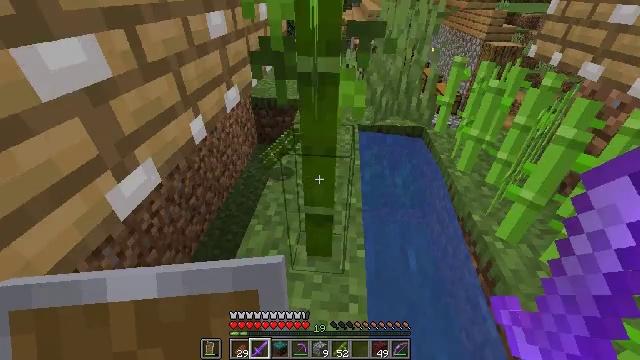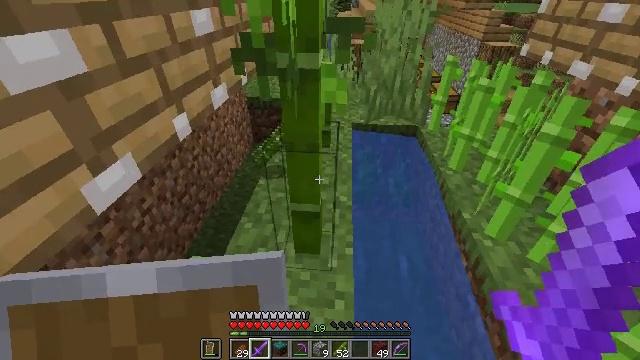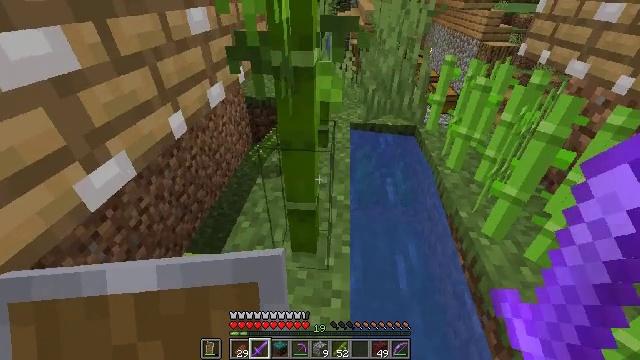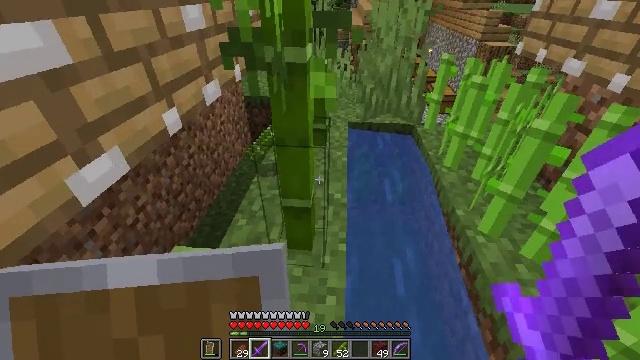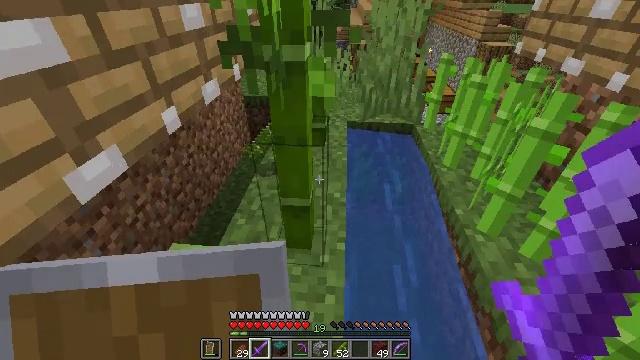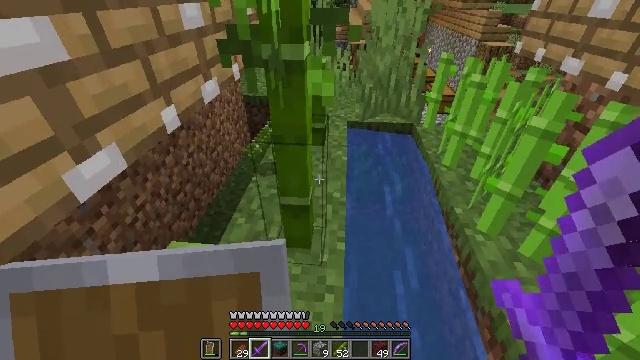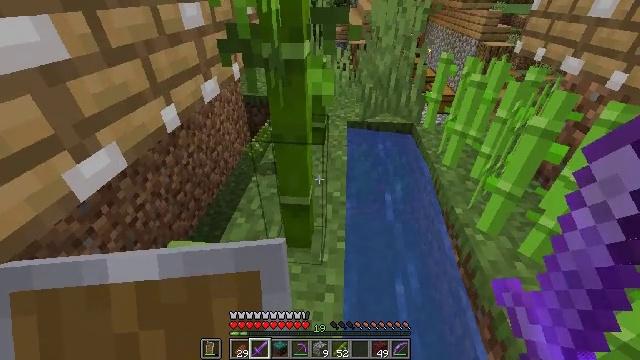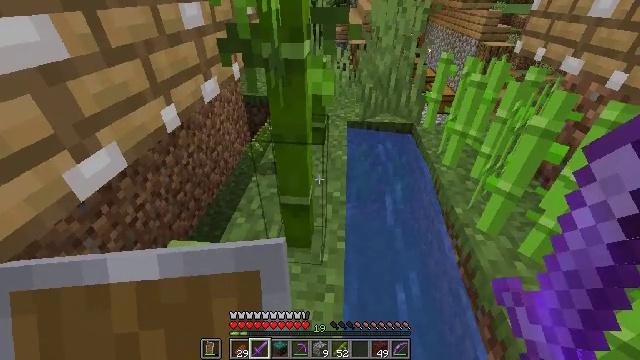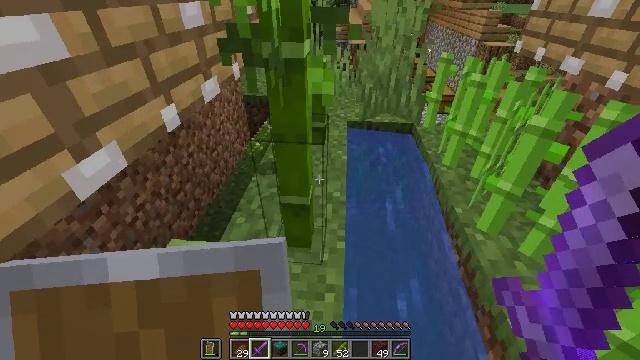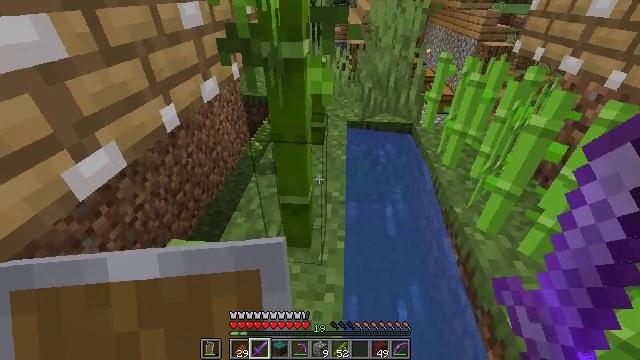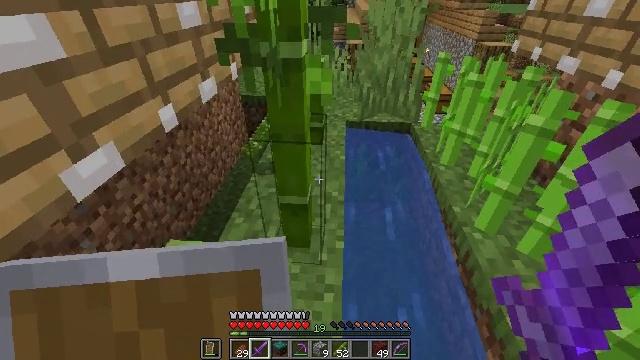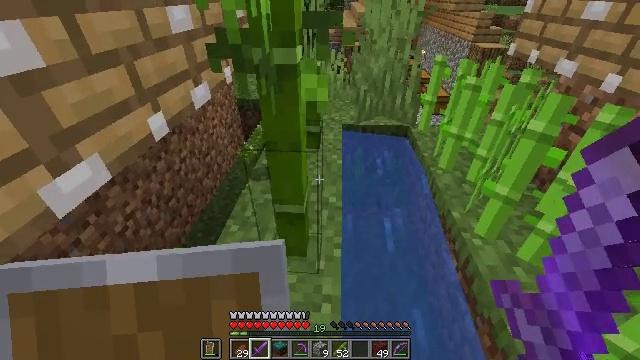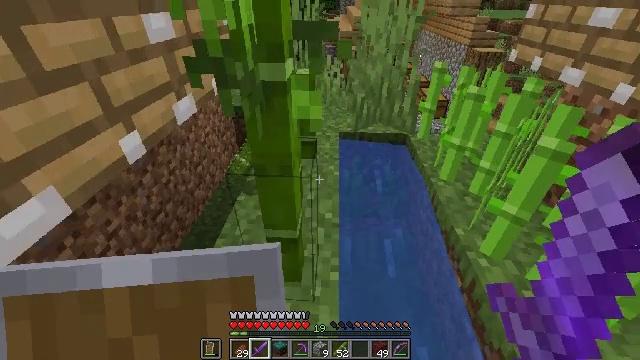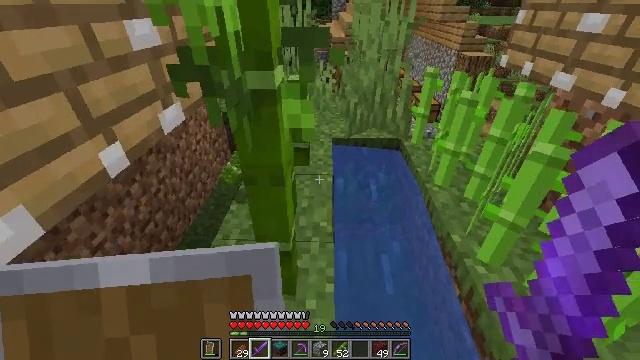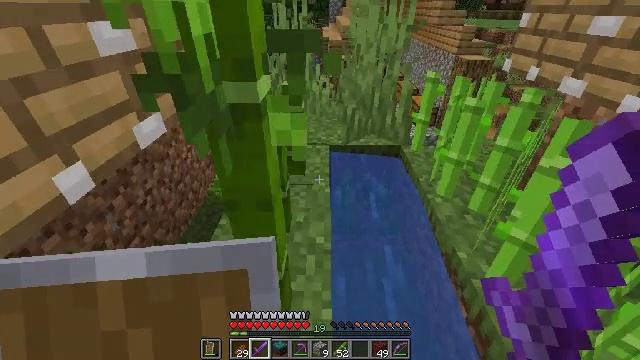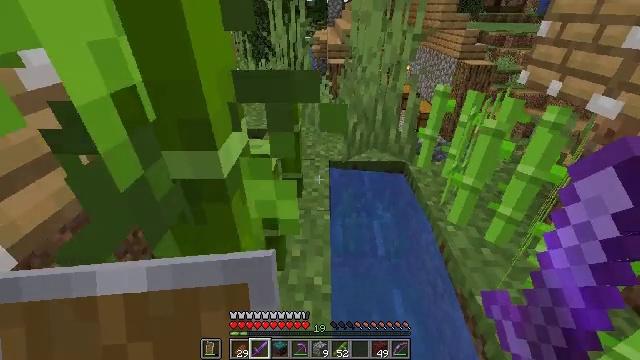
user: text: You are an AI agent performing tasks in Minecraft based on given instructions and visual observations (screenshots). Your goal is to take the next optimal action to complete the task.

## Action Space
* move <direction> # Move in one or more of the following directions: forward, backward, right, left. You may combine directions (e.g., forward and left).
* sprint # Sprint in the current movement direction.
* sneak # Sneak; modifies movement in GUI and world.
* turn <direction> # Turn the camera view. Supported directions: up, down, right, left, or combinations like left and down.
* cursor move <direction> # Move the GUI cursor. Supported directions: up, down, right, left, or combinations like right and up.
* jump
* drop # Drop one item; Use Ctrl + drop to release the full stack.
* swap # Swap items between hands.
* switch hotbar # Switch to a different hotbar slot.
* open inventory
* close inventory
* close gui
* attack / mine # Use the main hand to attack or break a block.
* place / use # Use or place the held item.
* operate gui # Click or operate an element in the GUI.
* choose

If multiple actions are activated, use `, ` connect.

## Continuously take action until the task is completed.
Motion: motion action
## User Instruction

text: Collect tall grass by breaking it.
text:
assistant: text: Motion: no_op
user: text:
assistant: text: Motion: no_op
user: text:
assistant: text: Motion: no_op
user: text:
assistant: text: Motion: no_op
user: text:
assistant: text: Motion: no_op
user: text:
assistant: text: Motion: no_op
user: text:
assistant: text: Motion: no_op
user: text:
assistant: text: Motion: no_op
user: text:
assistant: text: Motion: no_op
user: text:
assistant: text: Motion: no_op
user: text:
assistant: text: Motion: move forward
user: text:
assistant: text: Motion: move forward
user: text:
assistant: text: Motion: move forward, turn right
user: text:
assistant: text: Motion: move forward
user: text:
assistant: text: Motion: move forward
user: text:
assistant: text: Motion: move forward
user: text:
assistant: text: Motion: move forward
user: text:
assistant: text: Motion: move forward and move right
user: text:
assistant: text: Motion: move forward
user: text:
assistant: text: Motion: move forward
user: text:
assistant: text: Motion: move forward
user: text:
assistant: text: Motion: move forward
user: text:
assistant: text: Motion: move forward
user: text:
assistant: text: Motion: move forward
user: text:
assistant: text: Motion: move forward
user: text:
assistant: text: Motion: move forward
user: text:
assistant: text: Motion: move forward
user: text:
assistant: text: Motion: move forward
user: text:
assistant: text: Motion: move forward
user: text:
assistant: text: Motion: move forward